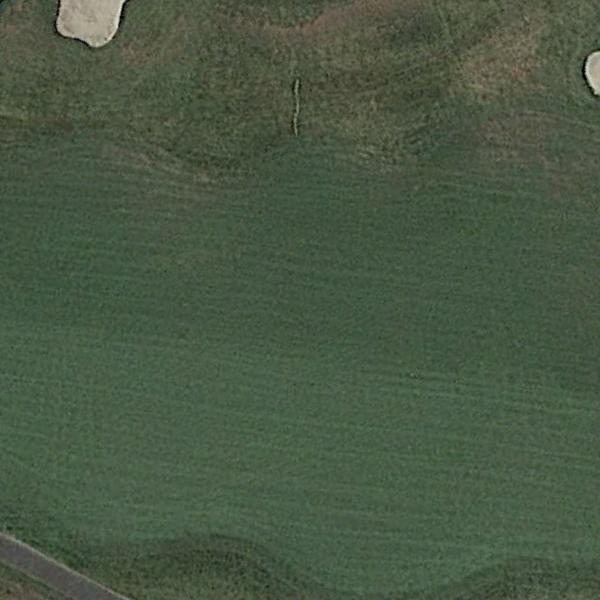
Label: Meadow